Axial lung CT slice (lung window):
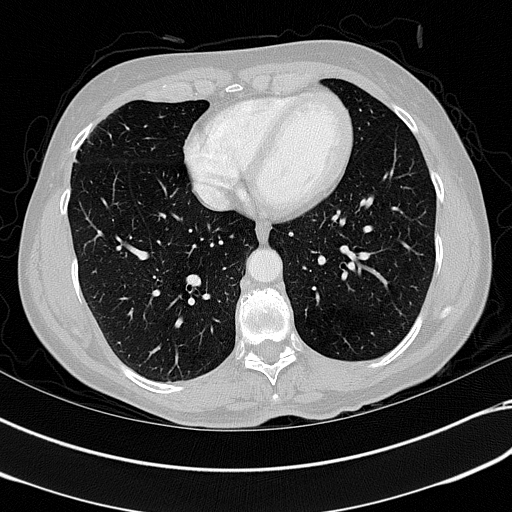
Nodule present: no